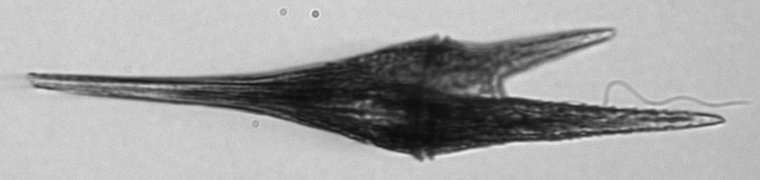
Label: Tripos_furca